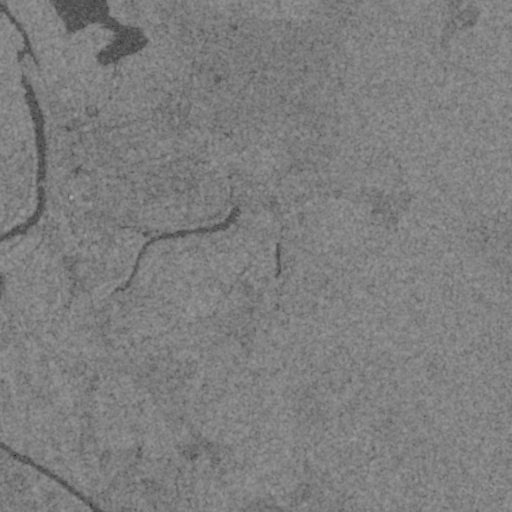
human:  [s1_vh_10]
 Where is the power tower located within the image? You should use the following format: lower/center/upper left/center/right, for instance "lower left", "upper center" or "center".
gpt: The power tower is located in the lower left of the image.
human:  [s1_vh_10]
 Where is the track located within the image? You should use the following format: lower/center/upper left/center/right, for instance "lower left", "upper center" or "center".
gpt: There is no track in the image.

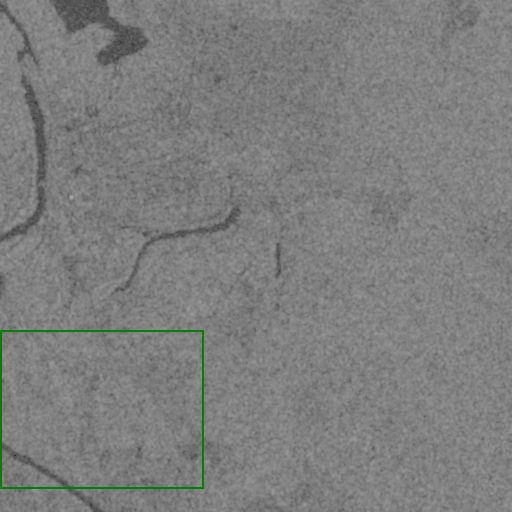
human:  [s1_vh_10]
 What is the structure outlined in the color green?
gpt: The structure outlined in green is a crop field.
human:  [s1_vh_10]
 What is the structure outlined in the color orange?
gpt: There is no orange outline.